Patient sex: M
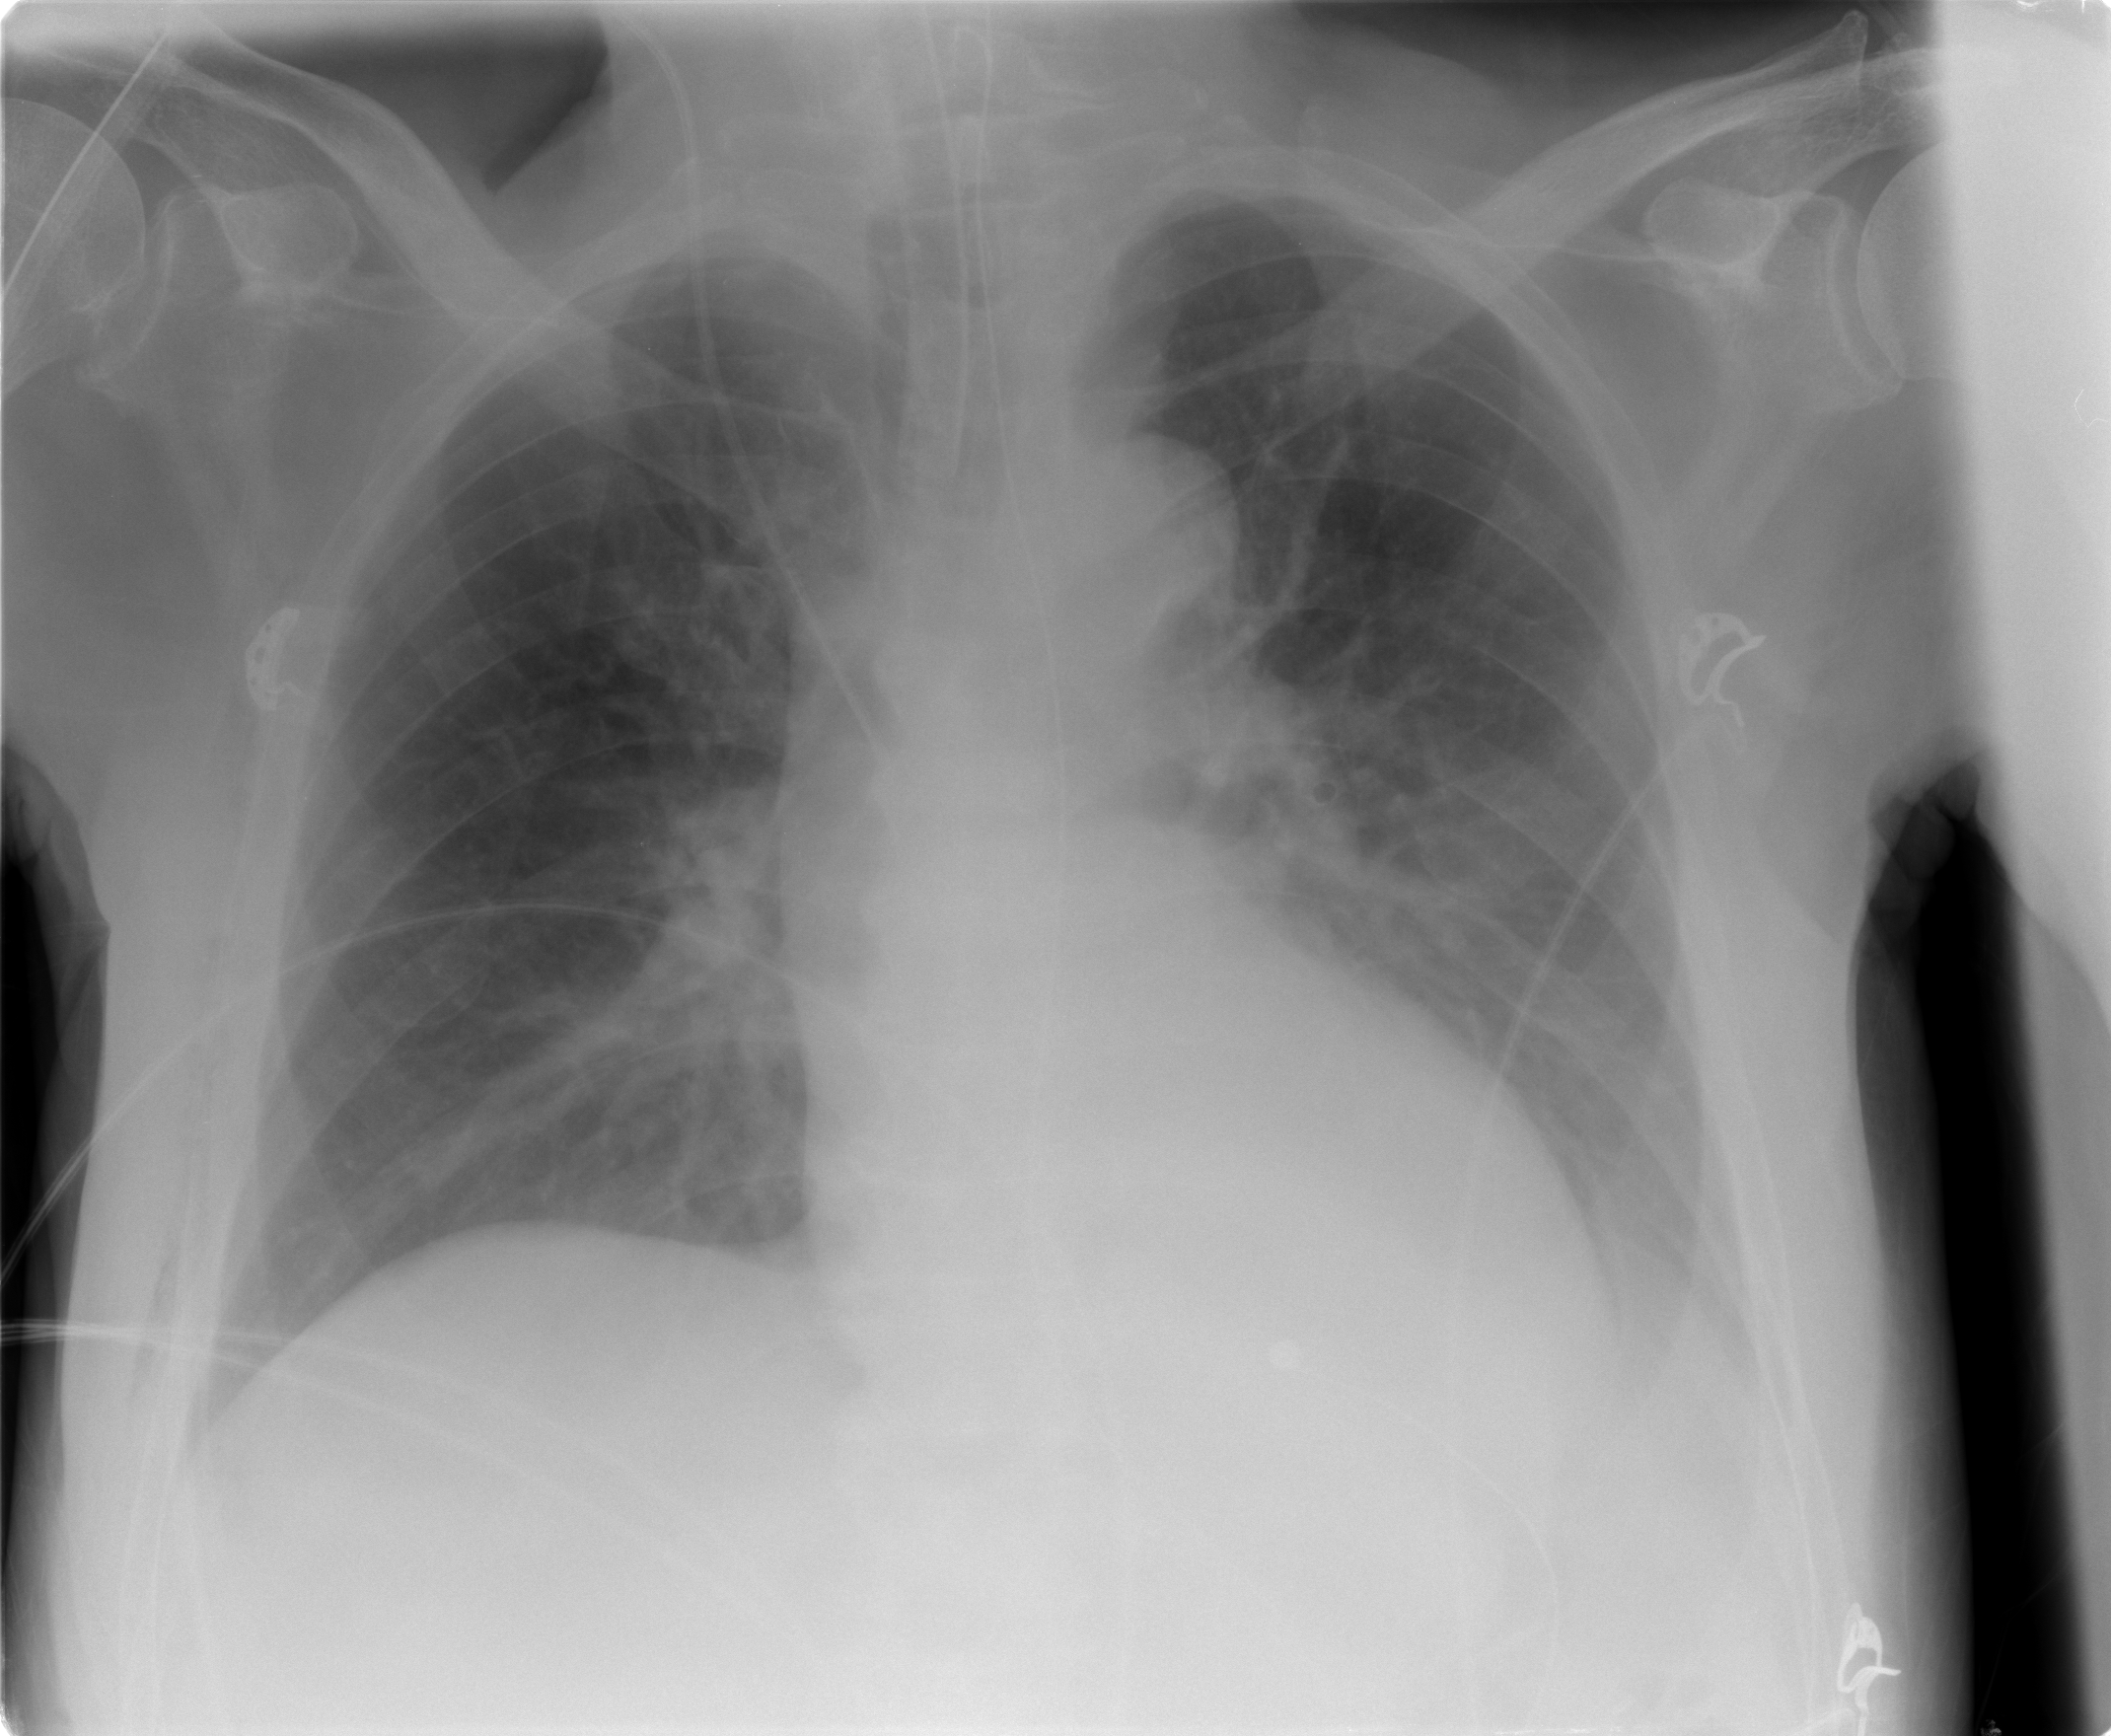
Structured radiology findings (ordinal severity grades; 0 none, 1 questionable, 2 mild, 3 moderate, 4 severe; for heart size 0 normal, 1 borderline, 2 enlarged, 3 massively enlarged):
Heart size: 0
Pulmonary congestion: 1
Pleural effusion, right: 0
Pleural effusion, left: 2
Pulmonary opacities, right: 0
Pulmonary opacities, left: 0
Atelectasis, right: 0
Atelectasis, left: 0